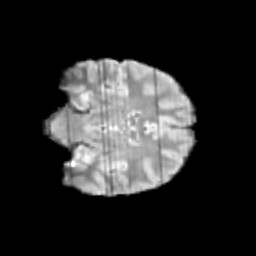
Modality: T2w
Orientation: coronal
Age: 11
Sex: male
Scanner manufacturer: siemens
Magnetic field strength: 3 T
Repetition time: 3.8 s
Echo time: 0.07 s